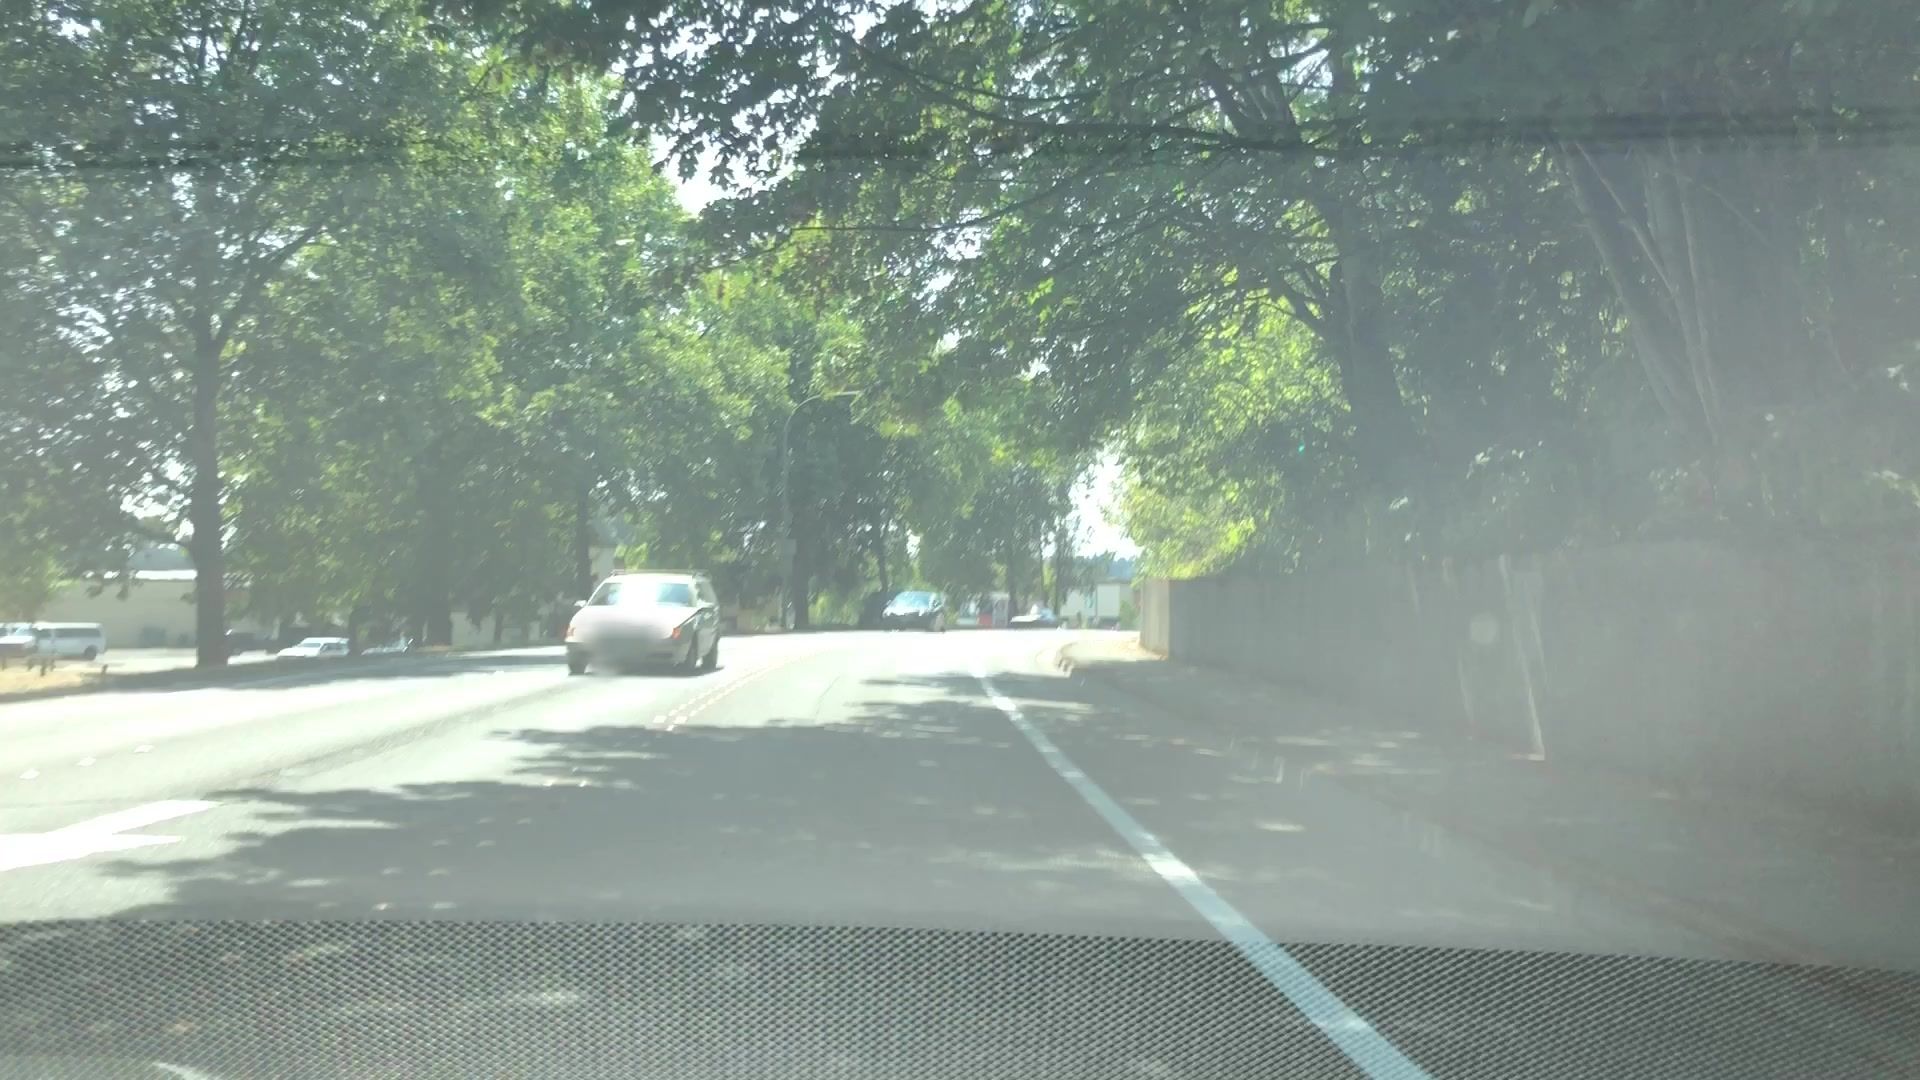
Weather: clear
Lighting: day
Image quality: slightly poor
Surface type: driving surface
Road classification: tertiary_link
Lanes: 2
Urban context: suburban or peri-urban
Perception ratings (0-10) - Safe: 3.59, Lively: 5.76, Beautiful: 5.57, Boring: 4.41, Depressing: 2.78, Wealthy: 3.69